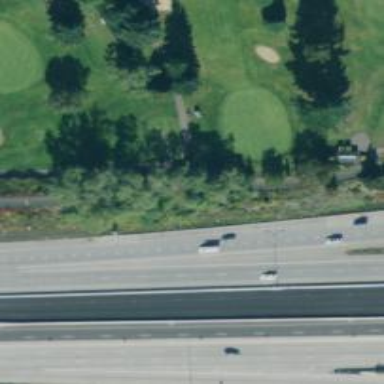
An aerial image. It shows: Path designated for golf carts.